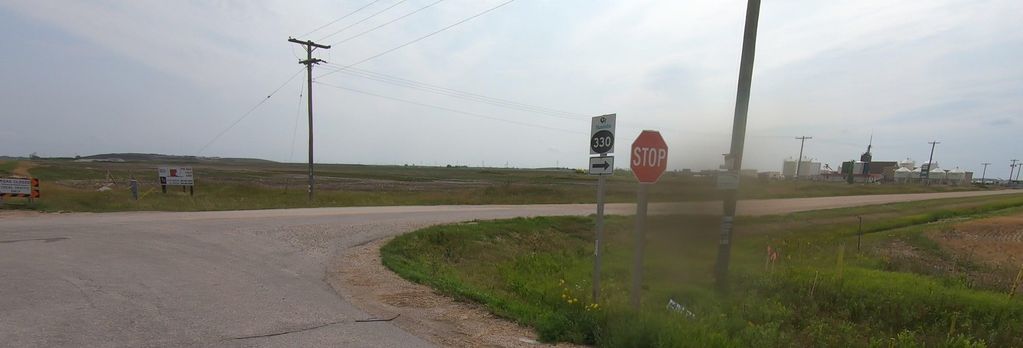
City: winnipeg